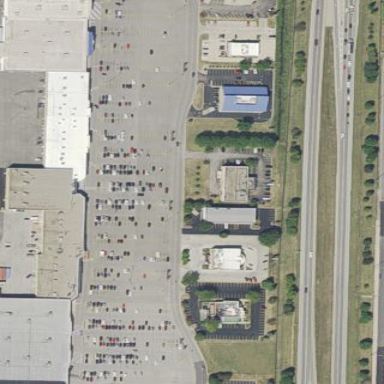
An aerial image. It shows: Mall.